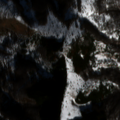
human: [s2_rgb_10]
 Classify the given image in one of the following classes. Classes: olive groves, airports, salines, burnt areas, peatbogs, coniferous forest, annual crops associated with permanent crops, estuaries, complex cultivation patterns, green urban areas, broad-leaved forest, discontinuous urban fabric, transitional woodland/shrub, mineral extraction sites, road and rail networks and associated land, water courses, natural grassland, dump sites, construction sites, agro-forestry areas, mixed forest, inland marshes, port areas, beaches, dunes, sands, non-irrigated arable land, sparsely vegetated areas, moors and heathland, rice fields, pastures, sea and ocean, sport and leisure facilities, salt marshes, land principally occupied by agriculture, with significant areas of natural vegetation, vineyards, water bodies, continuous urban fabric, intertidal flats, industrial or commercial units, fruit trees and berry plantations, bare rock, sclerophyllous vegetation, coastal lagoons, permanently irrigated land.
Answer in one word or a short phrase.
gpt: broad-leaved forest, coniferous forest, transitional woodland/shrub